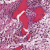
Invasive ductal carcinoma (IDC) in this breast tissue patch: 0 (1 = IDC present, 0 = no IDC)